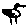
Label: bird